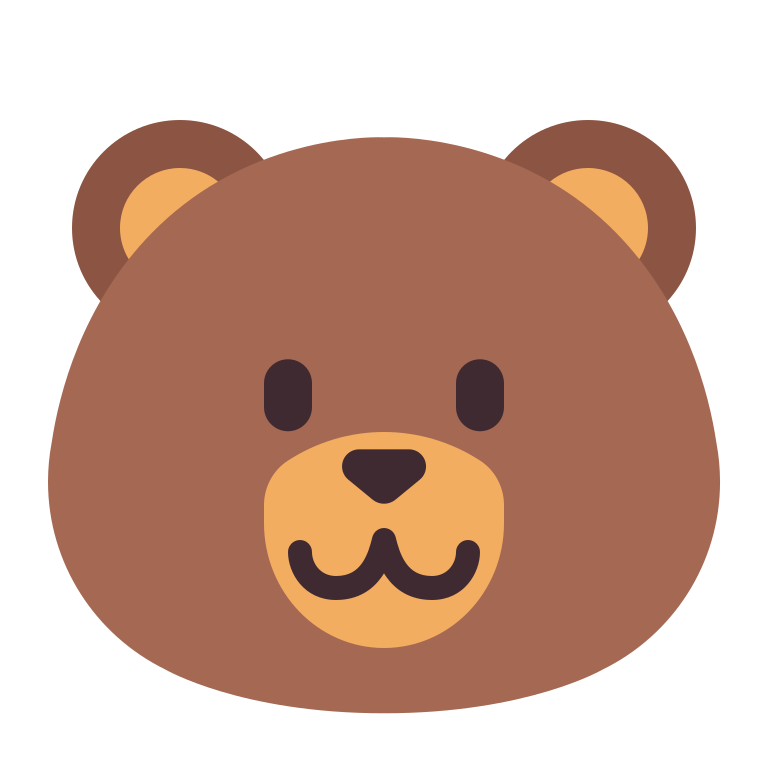
bear flat